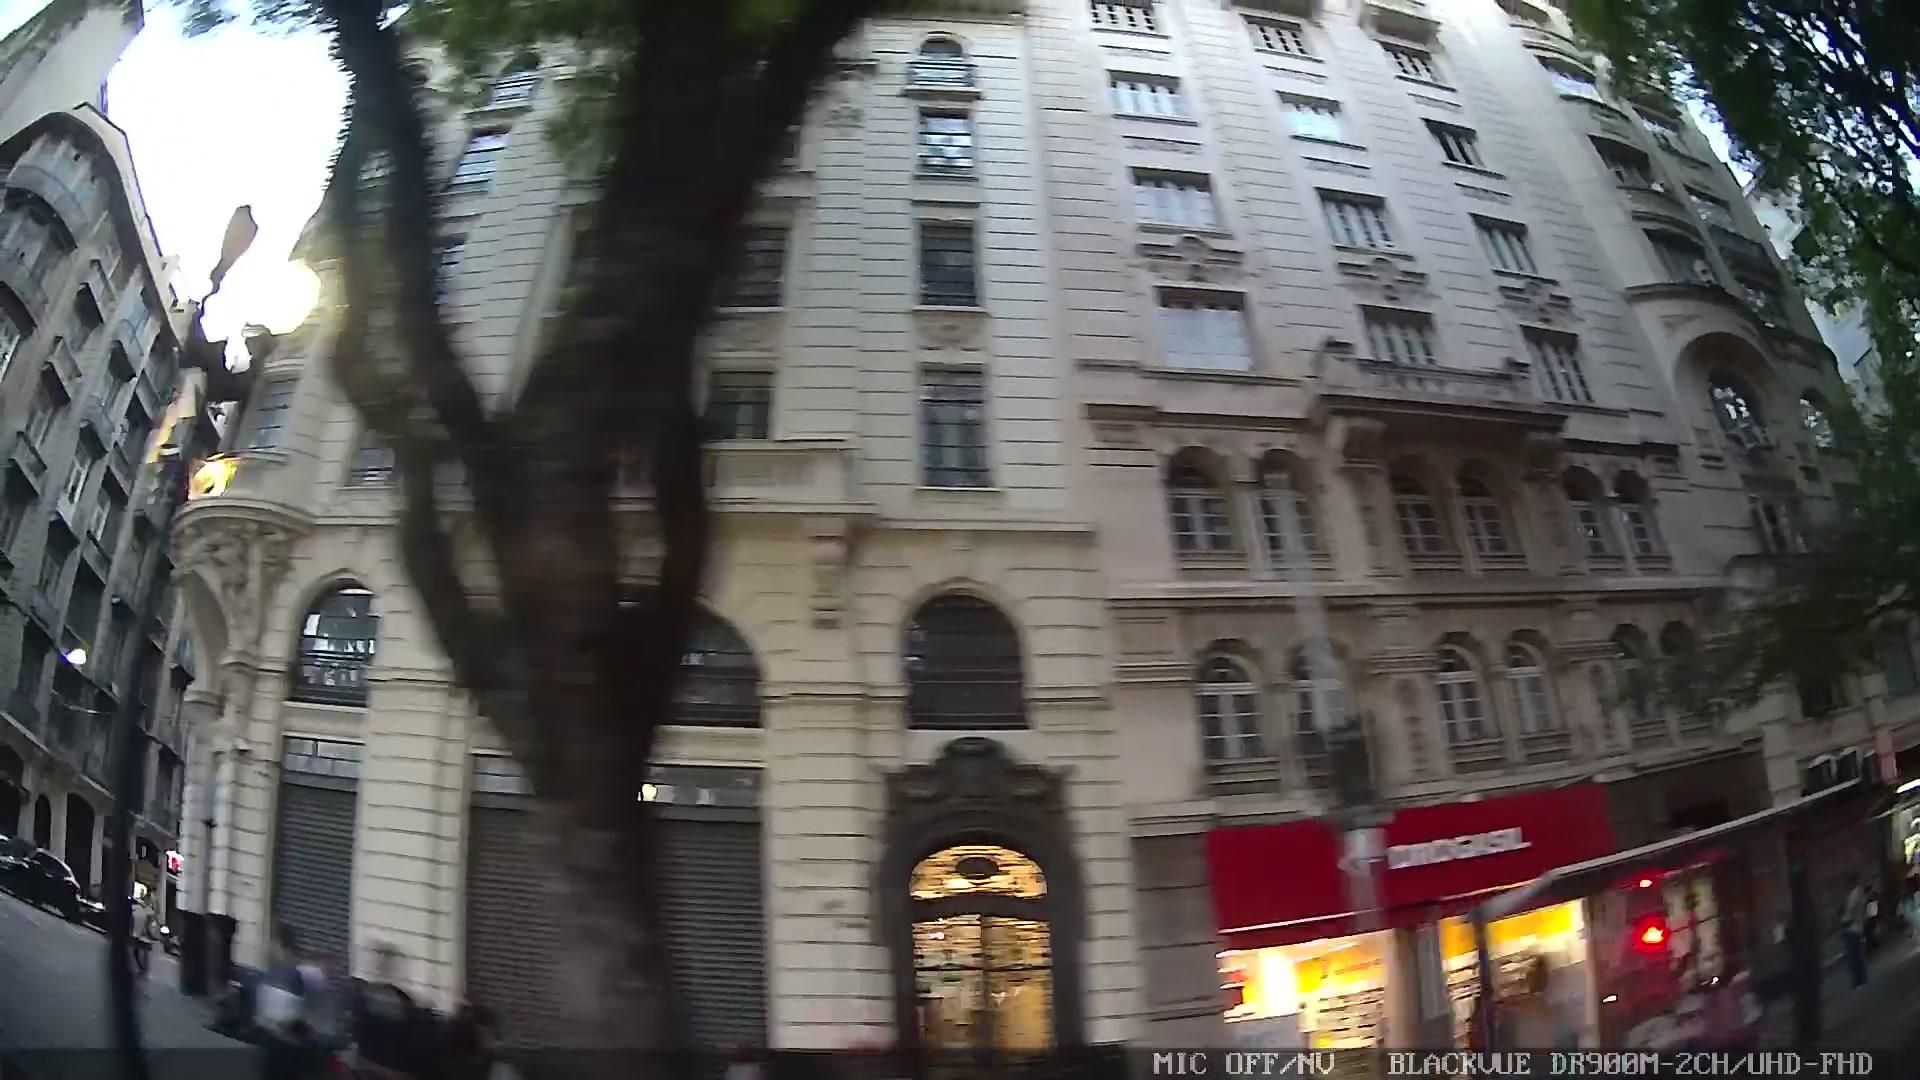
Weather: clear
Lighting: day
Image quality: slightly poor
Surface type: walking surface
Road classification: footway
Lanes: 2
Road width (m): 9.0
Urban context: urban centre
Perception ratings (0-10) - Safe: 6.65, Lively: 9.21, Beautiful: 5.23, Boring: 3.1, Depressing: 2.5, Wealthy: 6.93